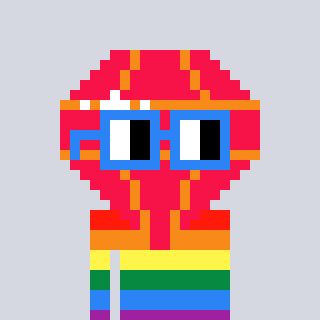
a pixel art character with square blue glasses, a red diamond-shaped head and a redpinkish-colored body on a cool background